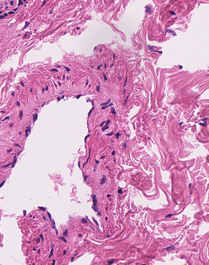
Tumor epithelial tissue: no
Tumor-associated stroma tissue: yes
Normal tissue: no